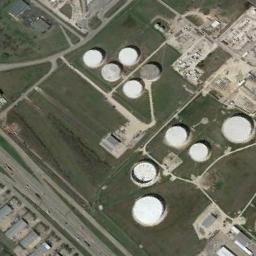
Label: storage tanks